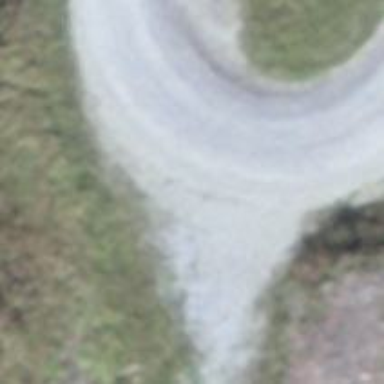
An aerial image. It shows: Unclassified road with gravel surface.